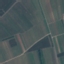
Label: PermanentCrop